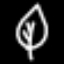
Label: leaf